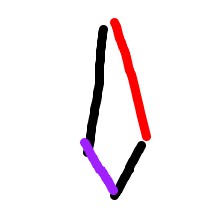
Shape: kite